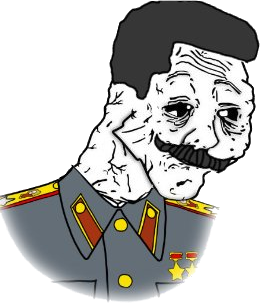
Label: 5_Yes_Honey